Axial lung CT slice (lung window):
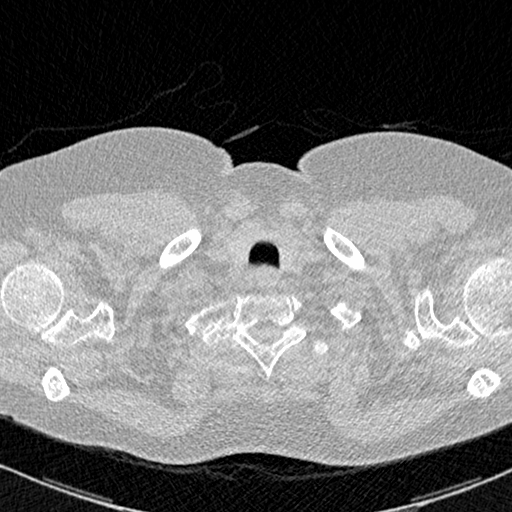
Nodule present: no